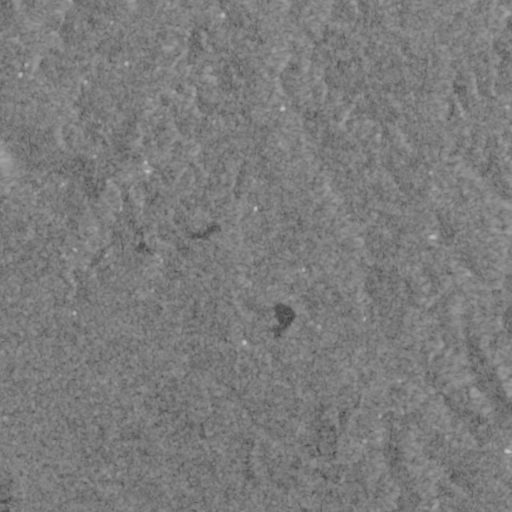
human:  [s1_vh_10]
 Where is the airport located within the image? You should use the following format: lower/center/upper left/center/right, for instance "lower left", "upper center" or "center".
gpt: The airport is located in the lower left of the image.
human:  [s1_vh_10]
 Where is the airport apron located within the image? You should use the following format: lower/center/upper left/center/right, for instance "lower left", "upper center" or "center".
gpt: The airport apron is located in the lower left of the image.
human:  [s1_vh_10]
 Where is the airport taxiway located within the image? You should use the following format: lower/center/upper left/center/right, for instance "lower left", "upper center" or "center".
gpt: The airport taxiway is located in the lower left of the image.
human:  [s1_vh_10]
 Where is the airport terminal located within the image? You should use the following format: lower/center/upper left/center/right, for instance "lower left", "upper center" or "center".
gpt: The airport terminal is located in the lower left of the image.
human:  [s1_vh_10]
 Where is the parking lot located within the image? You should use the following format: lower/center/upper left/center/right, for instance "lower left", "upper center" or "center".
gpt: The parking lot is located in the lower left of the image.
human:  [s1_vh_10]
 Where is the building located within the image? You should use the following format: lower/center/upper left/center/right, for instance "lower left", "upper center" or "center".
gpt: There is no building in the image.

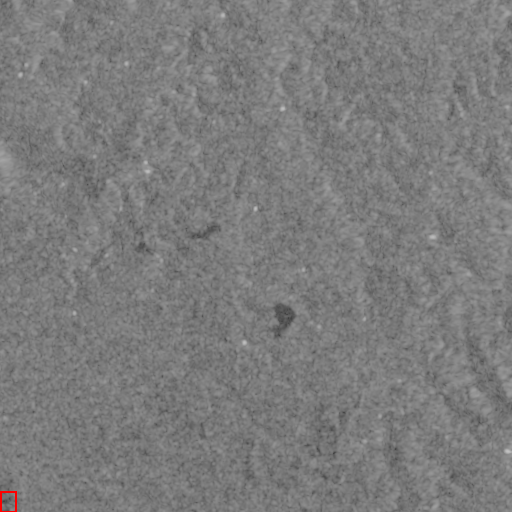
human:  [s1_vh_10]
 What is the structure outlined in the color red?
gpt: The structure outlined in red is an airport.
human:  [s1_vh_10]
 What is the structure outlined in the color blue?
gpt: There is no blue outline.